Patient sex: M
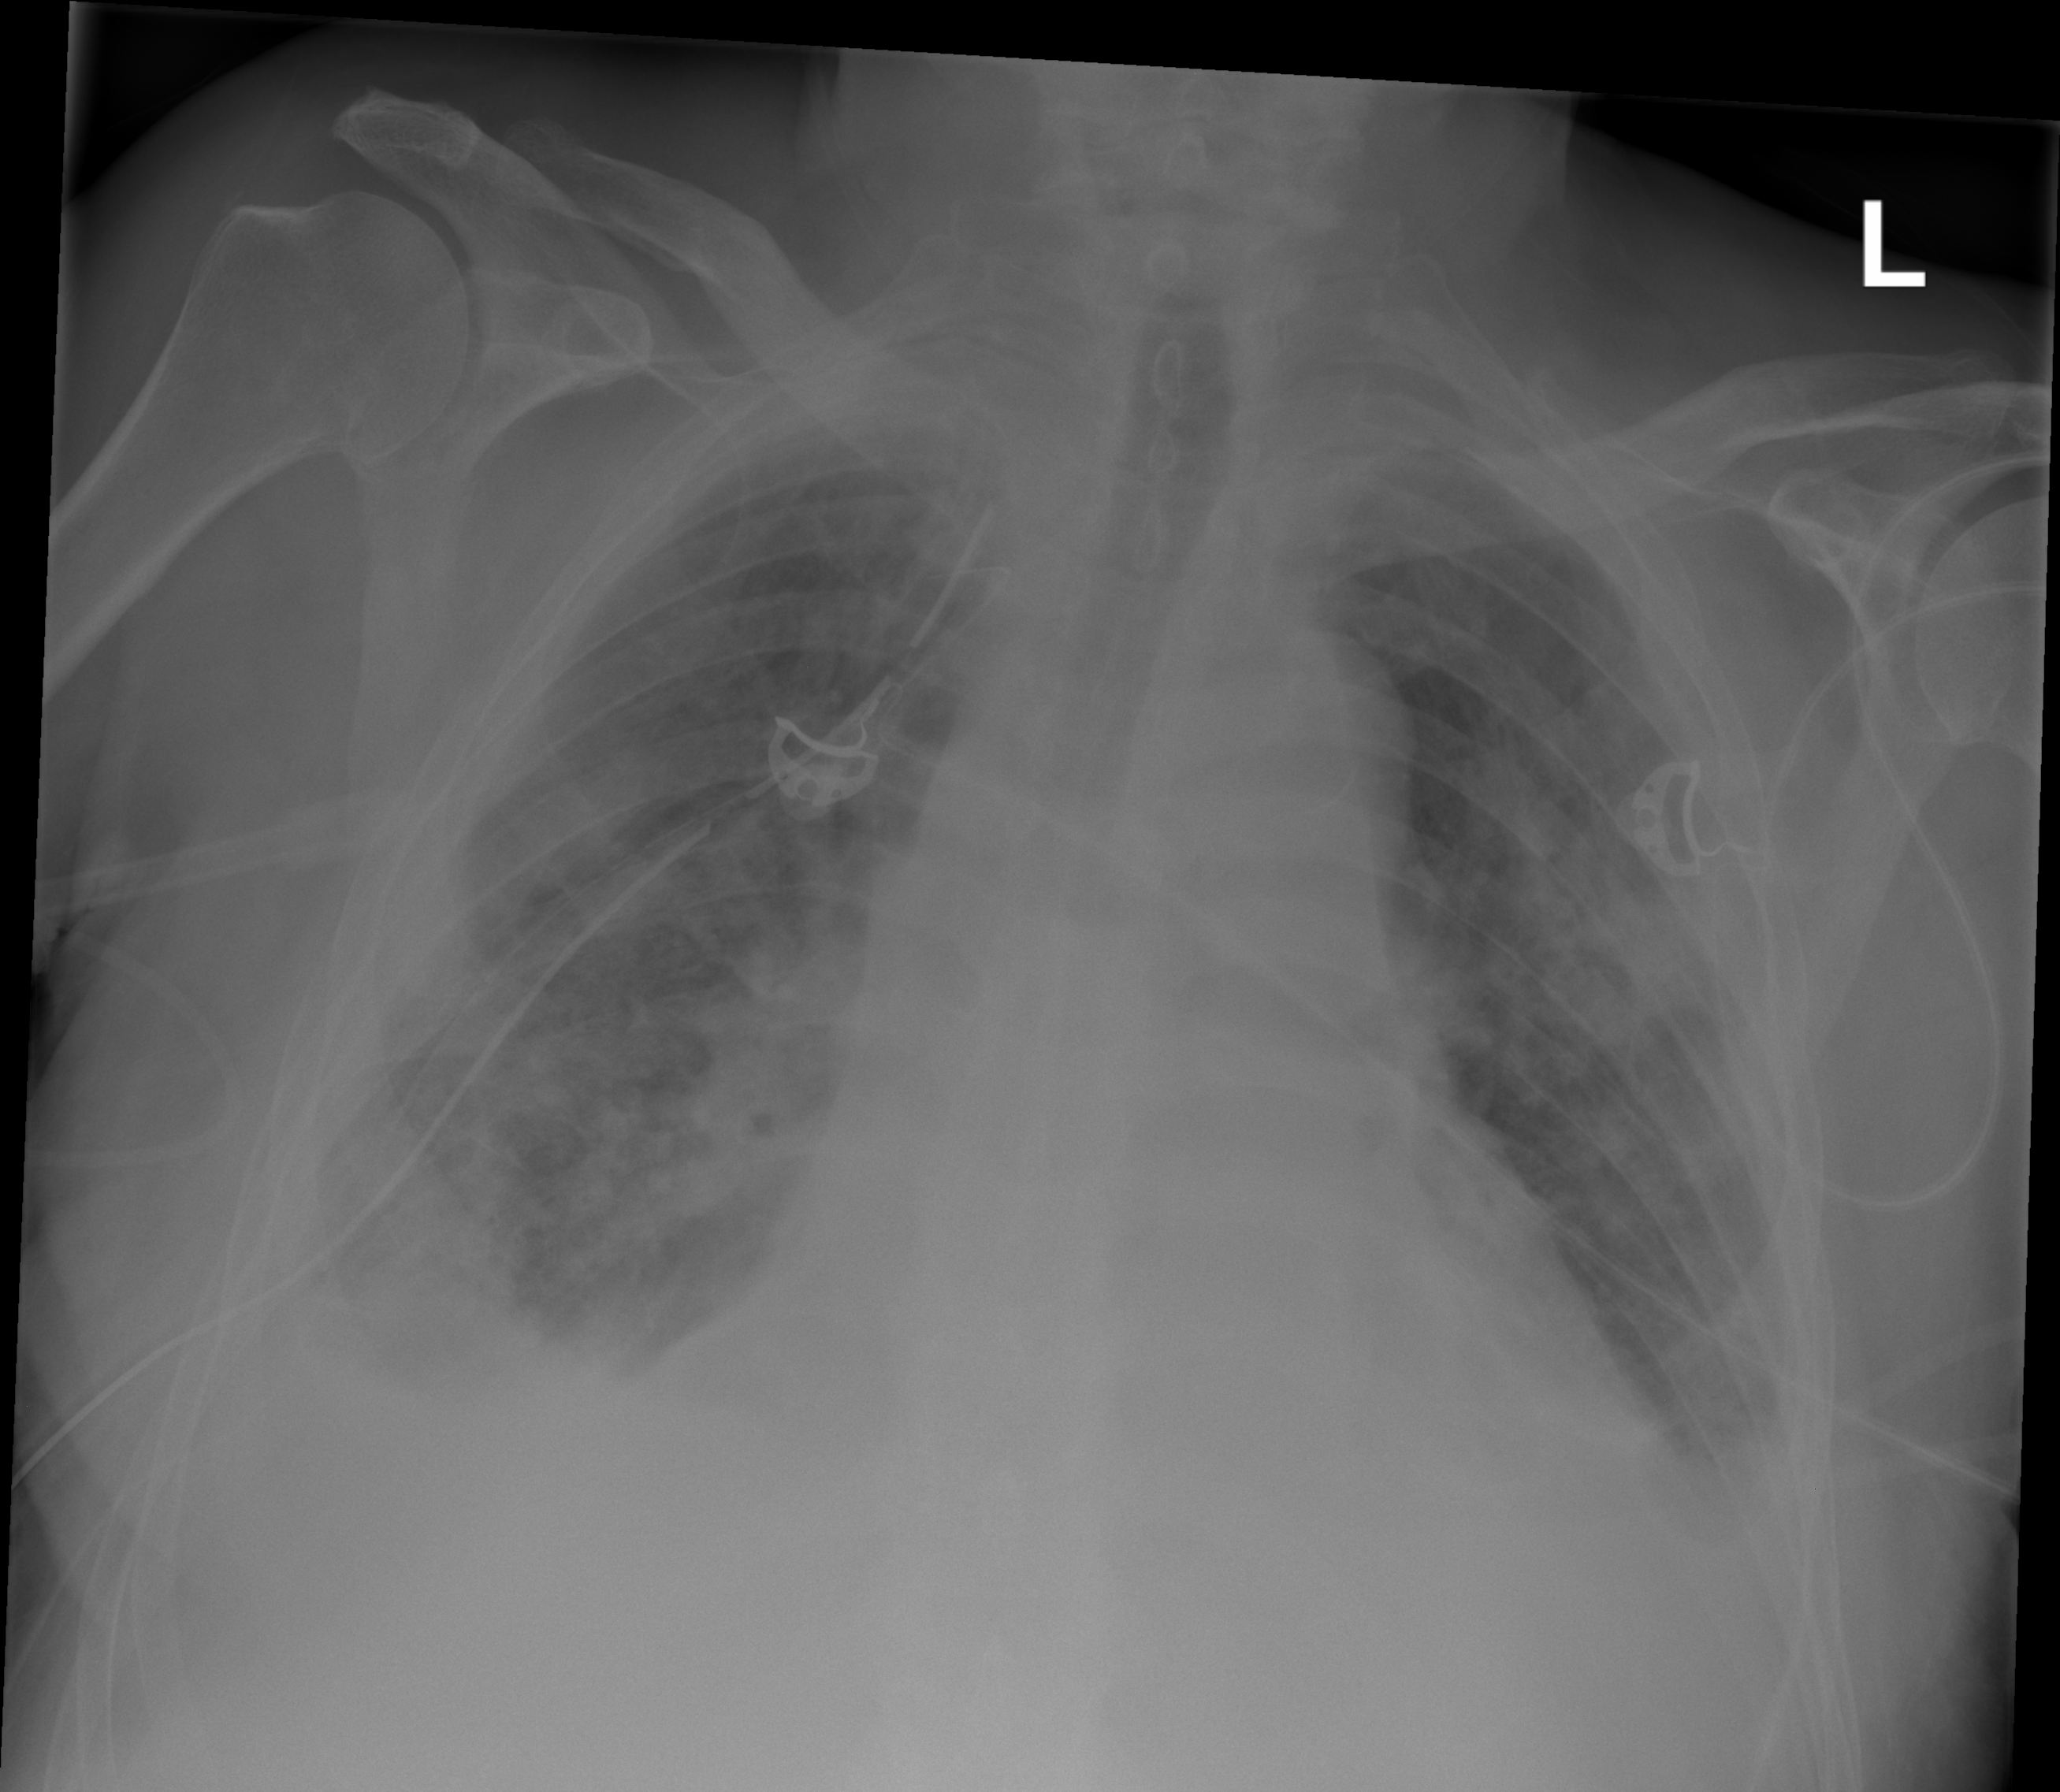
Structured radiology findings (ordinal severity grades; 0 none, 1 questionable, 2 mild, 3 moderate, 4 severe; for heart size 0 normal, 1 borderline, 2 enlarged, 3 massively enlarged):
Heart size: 2
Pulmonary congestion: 2
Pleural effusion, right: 2
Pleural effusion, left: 2
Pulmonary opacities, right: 2
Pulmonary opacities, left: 2
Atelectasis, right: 3
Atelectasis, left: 2